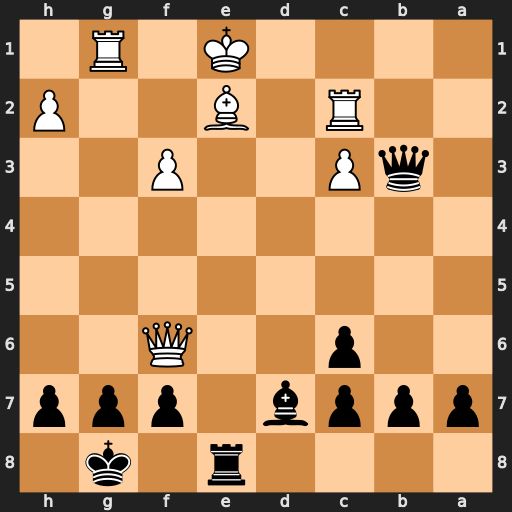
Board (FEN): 4r1k1/pppb1ppp/2p2Q2/8/8/1qP2P2/2R1B2P/4K1R1
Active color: b
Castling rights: -
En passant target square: -
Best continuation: Qb1+ Kf2 Qxg1+ Kxg1 gxf6